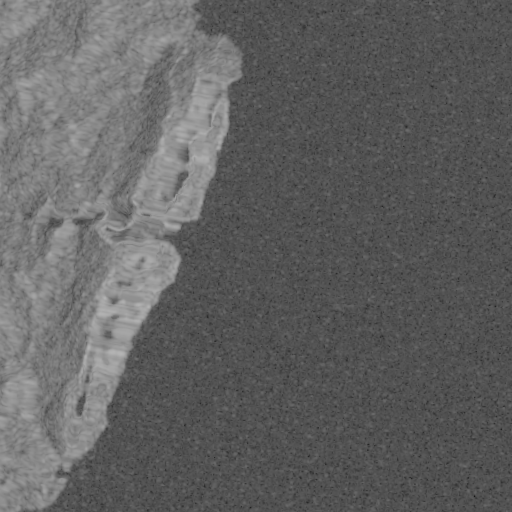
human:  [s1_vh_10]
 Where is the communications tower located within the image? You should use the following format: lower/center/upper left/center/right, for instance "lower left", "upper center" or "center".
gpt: The communications tower is located in the upper left of the image.
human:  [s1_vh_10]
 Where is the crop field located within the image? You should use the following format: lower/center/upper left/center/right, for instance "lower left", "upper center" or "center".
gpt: The crop field is located in the center left of the image.
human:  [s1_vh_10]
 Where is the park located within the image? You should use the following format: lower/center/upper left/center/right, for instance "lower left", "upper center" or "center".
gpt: The park is located in the lower left of the image.
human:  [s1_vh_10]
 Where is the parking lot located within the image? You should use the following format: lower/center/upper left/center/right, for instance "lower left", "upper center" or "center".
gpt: The parking lot is located in the lower left of the image.
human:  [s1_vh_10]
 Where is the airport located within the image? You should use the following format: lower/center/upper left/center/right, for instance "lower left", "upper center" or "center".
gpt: There is no airport in the image.

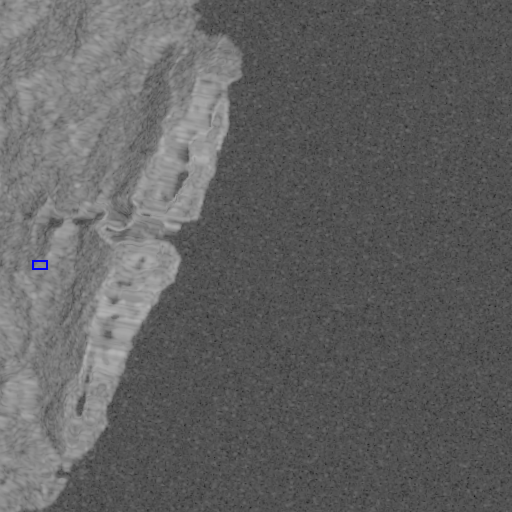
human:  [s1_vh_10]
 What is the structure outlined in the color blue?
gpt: The structure outlined in blue is a crop field.
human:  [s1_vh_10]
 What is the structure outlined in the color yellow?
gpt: There is no yellow outline.